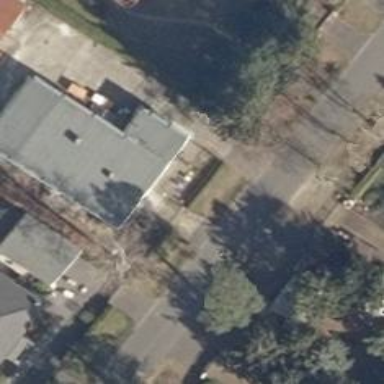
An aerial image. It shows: Cafe.